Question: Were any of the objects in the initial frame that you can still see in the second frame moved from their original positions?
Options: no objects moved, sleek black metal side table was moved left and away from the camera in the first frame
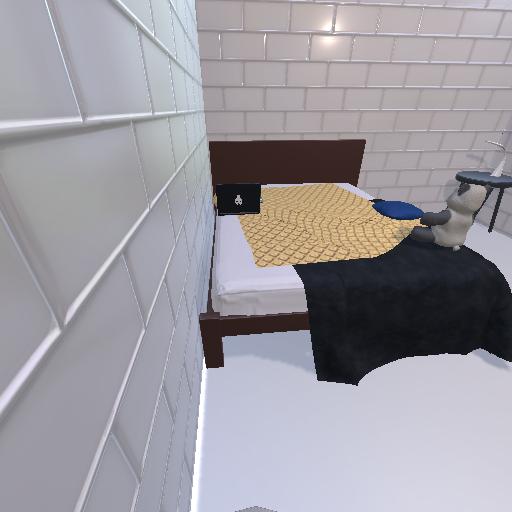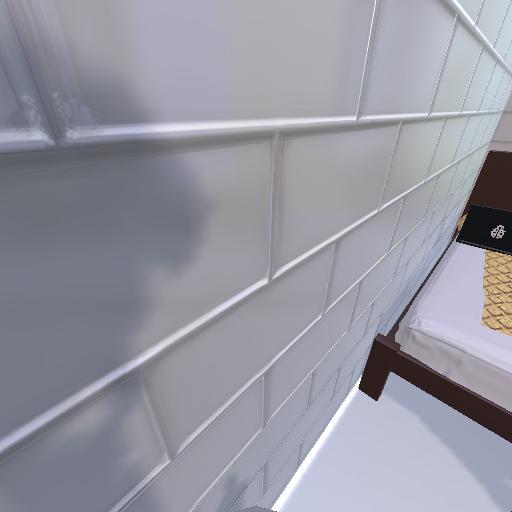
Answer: no objects moved